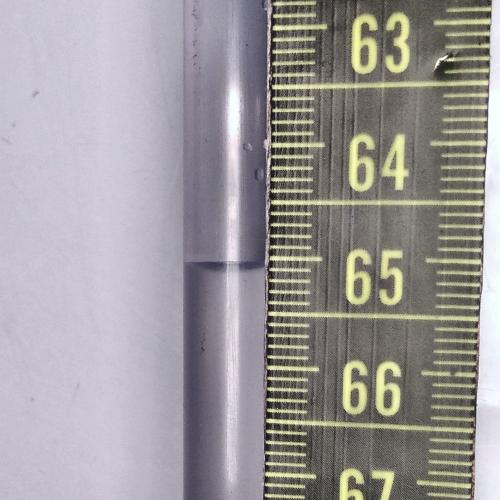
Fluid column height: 65.1 cm